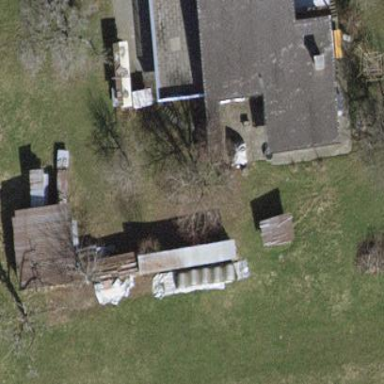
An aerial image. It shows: Detached building.